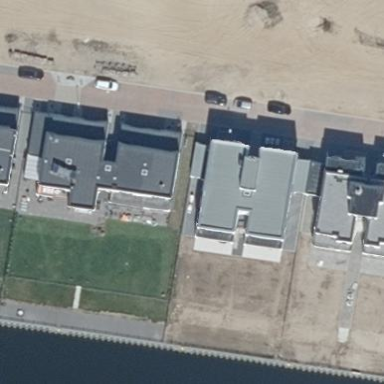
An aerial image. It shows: Terrace building.